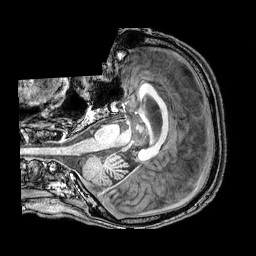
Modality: T1w
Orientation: axial
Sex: male
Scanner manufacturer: philips
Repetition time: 0.008134 s
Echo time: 0.00373 s